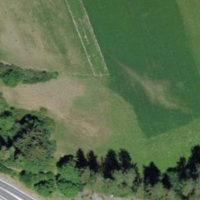
EUNIS habitat code: 44
Species observed at this site:
Amelanchier ovalis